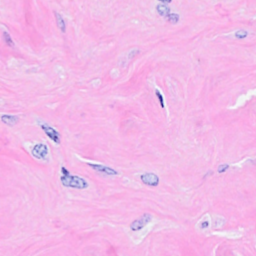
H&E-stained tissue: Breast